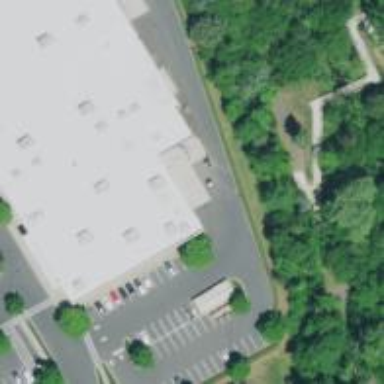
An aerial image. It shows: Veterinary facility.